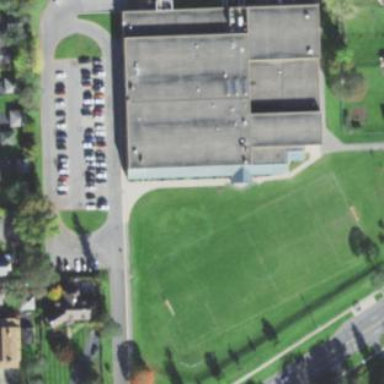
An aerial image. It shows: School.